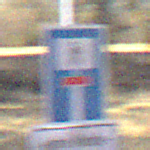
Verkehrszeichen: SackgasseFussgaengerDurchlaessig
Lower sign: HinweisGeaenderteVorfahrtVerkehrsfuehrungVerkehrsregelung3
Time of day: Midday
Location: Outdoor (Nature)
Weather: Clear
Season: NotSpecified
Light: Natural